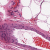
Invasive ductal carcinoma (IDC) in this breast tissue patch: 0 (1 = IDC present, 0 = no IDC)